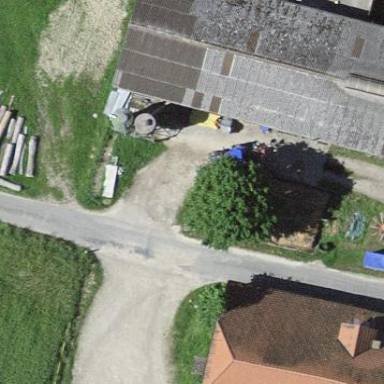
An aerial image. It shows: Sty building.